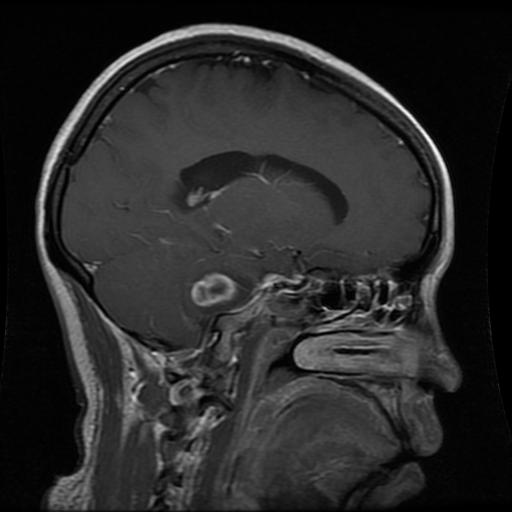
Label: glioma